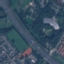
Land use / land cover: Highway